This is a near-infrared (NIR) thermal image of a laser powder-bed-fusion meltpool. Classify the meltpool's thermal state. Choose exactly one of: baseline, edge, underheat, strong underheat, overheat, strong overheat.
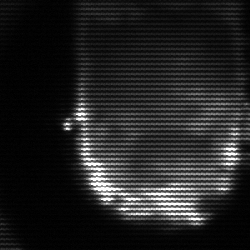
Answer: baseline